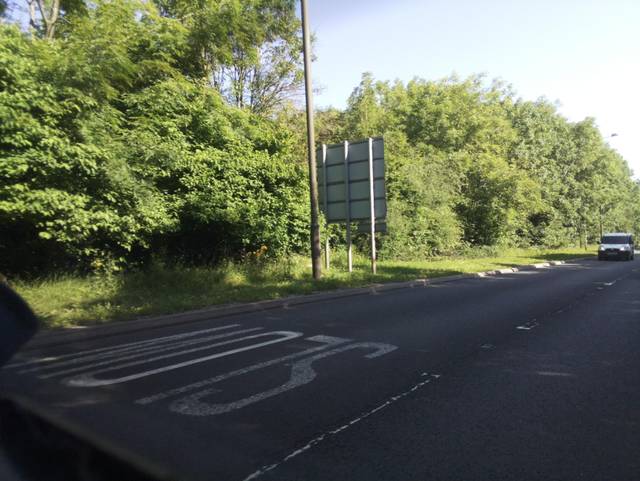
Region: United Kingdom
Coordinates: 52.923, -1.512